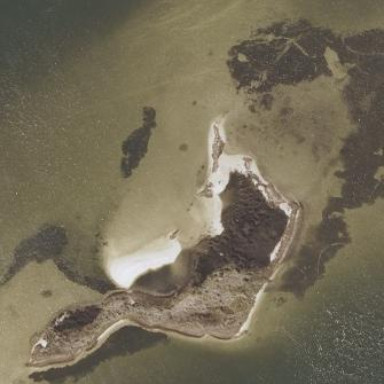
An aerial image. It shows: Islet.